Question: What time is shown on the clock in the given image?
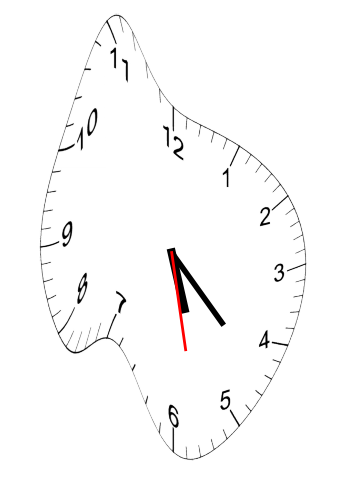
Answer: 05:22:28